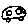
Label: car